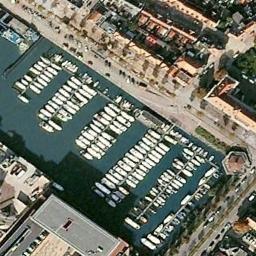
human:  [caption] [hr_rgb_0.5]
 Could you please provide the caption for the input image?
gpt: Many ships are neatly moored in the harbor next to the building and the road .

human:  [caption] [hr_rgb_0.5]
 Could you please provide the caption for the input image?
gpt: Many buildings of different shapes are near the harbor .

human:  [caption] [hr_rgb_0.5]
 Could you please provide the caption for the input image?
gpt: The harbor with lots of neatly docked boats is surrounded by a dense residential area and the color of the waters is blue .

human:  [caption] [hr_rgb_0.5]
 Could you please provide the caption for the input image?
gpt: Different branches of the harbor have different Numbers of ships .

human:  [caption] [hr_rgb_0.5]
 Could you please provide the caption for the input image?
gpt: There are many buildings around the harbor with many boats .